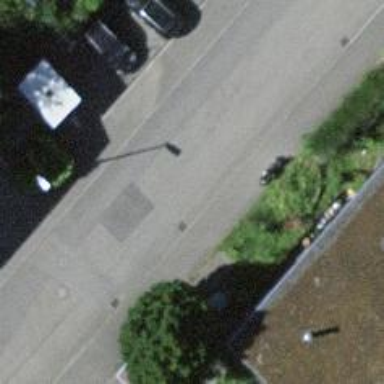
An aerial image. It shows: Footway along the road.